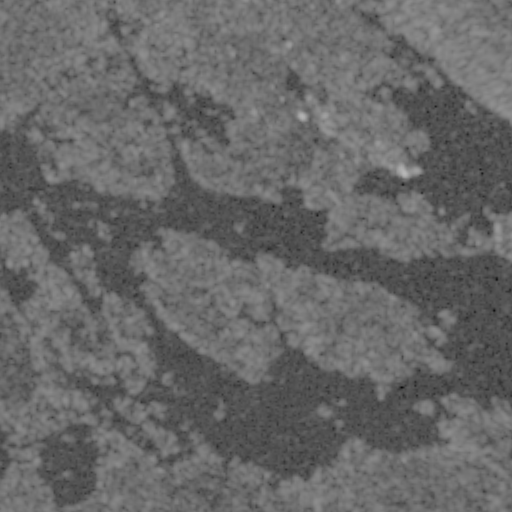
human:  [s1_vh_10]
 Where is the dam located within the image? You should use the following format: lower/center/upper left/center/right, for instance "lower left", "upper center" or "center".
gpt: The dam is located in the upper center of the image.
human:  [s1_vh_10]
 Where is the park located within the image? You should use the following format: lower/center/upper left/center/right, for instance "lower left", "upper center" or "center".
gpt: The park is located in the upper right of the image.
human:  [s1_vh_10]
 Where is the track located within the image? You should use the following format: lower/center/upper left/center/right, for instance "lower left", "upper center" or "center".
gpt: There is no track in the image.

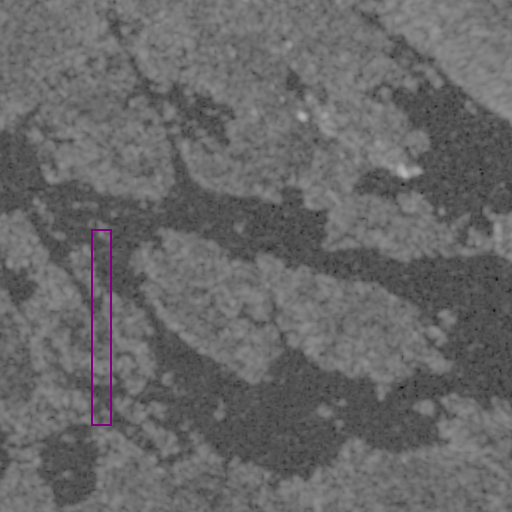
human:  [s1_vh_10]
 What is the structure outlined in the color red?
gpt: There is no red outline.
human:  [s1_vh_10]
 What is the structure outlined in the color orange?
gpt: There is no structure outlined in orange.